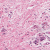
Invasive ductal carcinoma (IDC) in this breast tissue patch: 0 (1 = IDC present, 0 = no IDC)